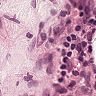
Metastatic tissue present: no